【题型】解答题　【知识点】立体几何　【难度】medium
如图, 在三棱锥 \(P-ABC\) 中, \(AC \perp BC\), 平面 \(PAC \perp\) 平面 \(ABC\), \(PA=PC=AC=2\), \(BC=4\), \(E\), \(F\) 分别是 \(PC\), \(PB\) 的中点, 记平面 \(AEF\) 与平面 \(ABC\) 的交线为直线 \(l\).

(1) 求证: 直线 \(l \perp\) 平面 \(PAC\);

(2) 若直线 \(l\) 上存在一点 \(Q\) (与 \(B\) 都在 \(AC\) 的同侧), 且直线 \(PQ\) 与直线 \(EF\) 所成的角为 \(\frac{\pi}{4}\), 求平面 \(PBQ\) 与平面 \(AEF\) 所成的锐二面角的余弦值.
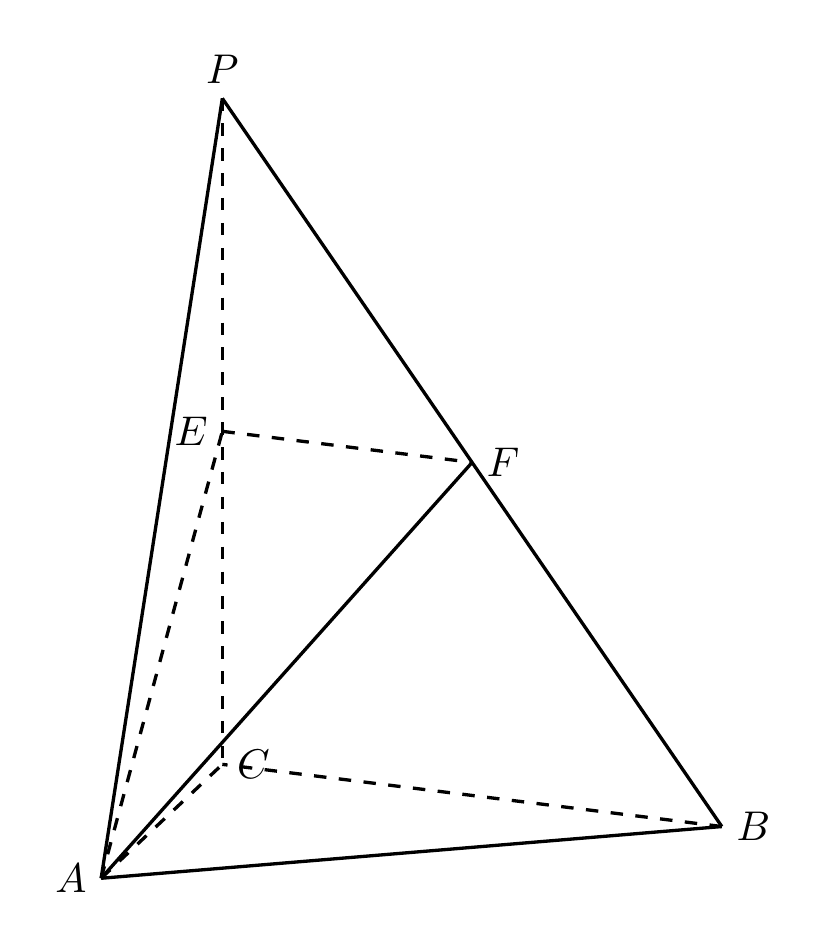
【解答】
\textbf{【答案】}
(1) 证明见解析

(2) \(\dfrac{2\sqrt{5}}{5}\)

\vspace{1em}

\textbf{【解析】}
(1) 证明: \(\because E\), \(F\) 分别是 \(PC\), \(PB\) 的中点, \(\therefore BC \parallel EF\),

又 \(EF \subset\) 平面 \(EFA\), \(BC \not\subset\) 平面 \(EFA\),

\(\therefore BC \parallel\) 平面 \(EFA\), 又 \(BC \subset\) 平面 \(ABC\), 平面 \(EFA \cap\) 平面 \(ABC = l\), \(\therefore BC \parallel l\),

又 \(BC \perp AC\), 平面 \(PAC \cap\) 平面 \(ABC = AC\), 平面 \(PAC \perp\) 平面 \(ABC\), \(BC \subset\) 平面 \(ABC\),

\(\therefore BC \perp\) 平面 \(PAC\), 则 \(l \perp\) 平面 \(PAC\).

---

(2) 以 \(C\) 为坐标原点, \(CA\) 为 \(x\) 轴正方向, \(CB\) 为 \(y\) 轴正方向, 过 \(C\) 垂直于平面 \(ABC\) 的直线为 \(z\) 轴, 建立空间直角坐标系 \(C-xyz\),

由题意得: \(A(2,0,0)\), \(B(0,4,0)\), \(P(1,0,\sqrt{3})\), \(E\left(\frac{1}{2},0,\frac{\sqrt{3}}{2}\right)\), \(F\left(\frac{1}{2},2,\frac{\sqrt{3}}{2}\right)\),

\(\therefore \overrightarrow{AE} = \left(-\frac{3}{2},0,\frac{\sqrt{3}}{2}\right)\), \(\overrightarrow{EF} = (0,2,0)\), 设 \(Q(2,y,0)\), 则 \(\overrightarrow{PQ} = (1,y,-\sqrt{3})\).

依题意可得:
\[
|\cos\langle \overrightarrow{PQ},\overrightarrow{EF}\rangle| = \frac{|2y|}{2\sqrt{4+y^2}} = \frac{|y|}{\sqrt{4+y^2}} = \frac{\sqrt{2}}{2},
\]
即: \(y = \pm 2\).

又 \(Q\) 与 \(B\) 都在 \(AC\) 的同侧, 所以 \(y=2\), 即 \(Q(2,2,0)\).

于是: \(\overrightarrow{PQ} = (1,2,-\sqrt{3})\), \(\overrightarrow{BQ} = (2,-2,0)\).

设平面 \(PBQ\) 的法向量为 \(\vec{n} = (x_0,y_0,z_0)\),

则
\[
\begin{cases}
\overrightarrow{PQ} \cdot \vec{n} = 0 \\
\overrightarrow{BQ} \cdot \vec{n} = 0
\end{cases}
\implies
\begin{cases}
x_0 + 2y_0 - \sqrt{3}z_0 = 0 \\
2x_0 - 2y_0 = 0
\end{cases},
\]
取 \(x_0=1\), 可得 \(\vec{n} = (1,1,\sqrt{3})\).

再设平面 \(AEF\) 的法向量为 \(\vec{m} = (x,y,z)\),

则
\[
\begin{cases}
\overrightarrow{AE} \cdot \vec{m} = -\frac{3}{2}x + \frac{\sqrt{3}}{2}z = 0 \\
\overrightarrow{EF} \cdot \vec{m} = 2y = 0
\end{cases},
\]
取 \(z = \sqrt{3}\), 得 \(\vec{m} = (1,0,\sqrt{3})\).

于是
\[
|\cos\langle \vec{m},\vec{n}\rangle| = \frac{|1+3|}{\sqrt{5} \cdot 2} = \frac{2\sqrt{5}}{5}.
\]

所以平面 \(PBQ\) 与平面 \(AEF\) 所成的锐二面角的余弦值为 \(\dfrac{2\sqrt{5}}{5}\).
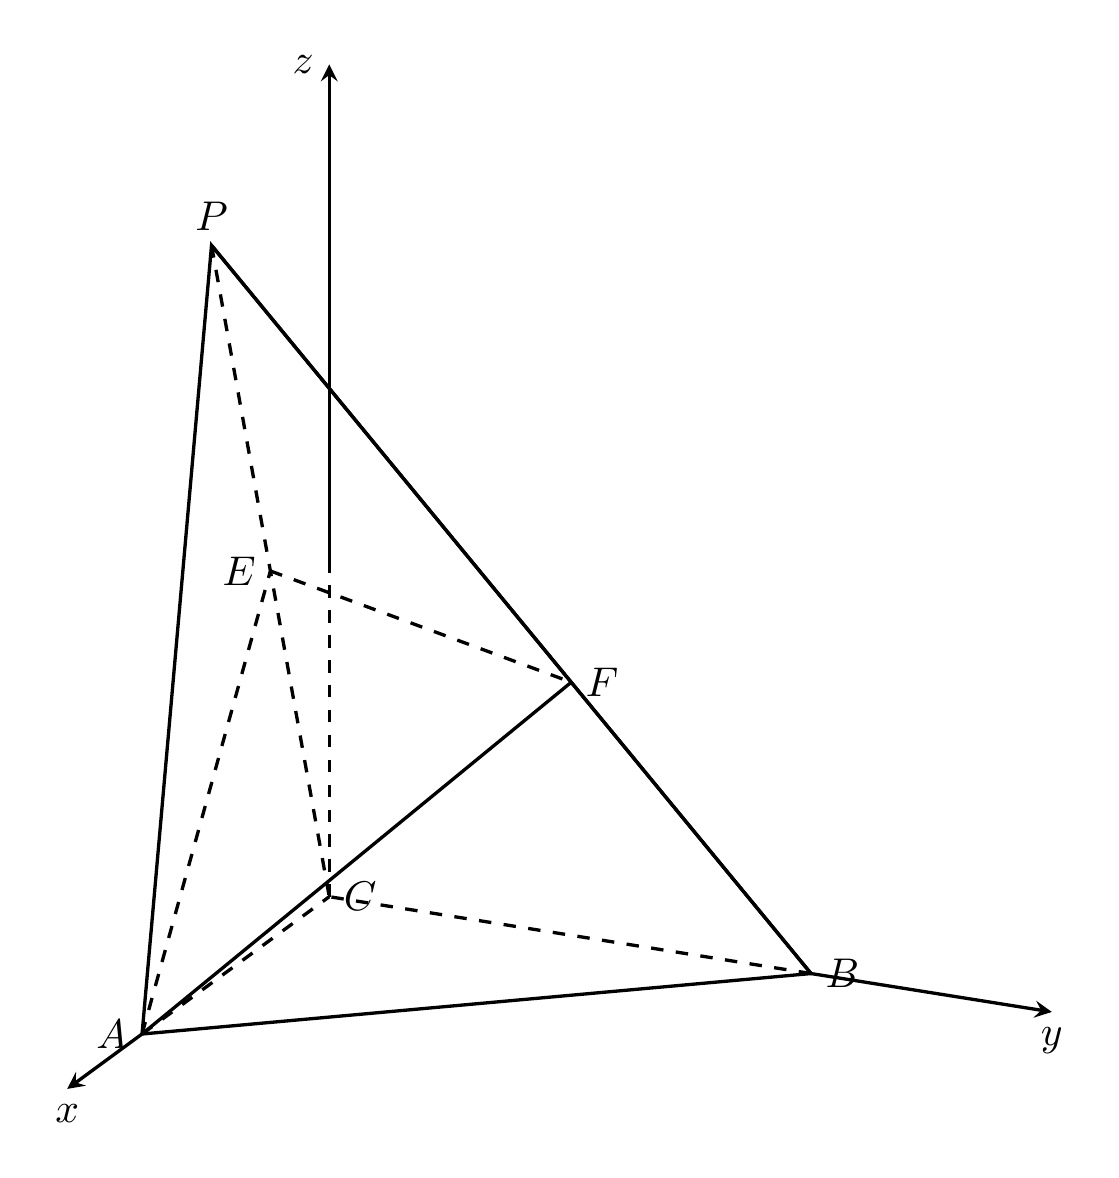